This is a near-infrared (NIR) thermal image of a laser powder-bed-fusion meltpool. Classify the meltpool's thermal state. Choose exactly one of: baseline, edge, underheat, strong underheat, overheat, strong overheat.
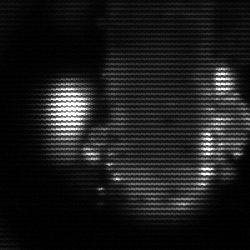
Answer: strong underheat